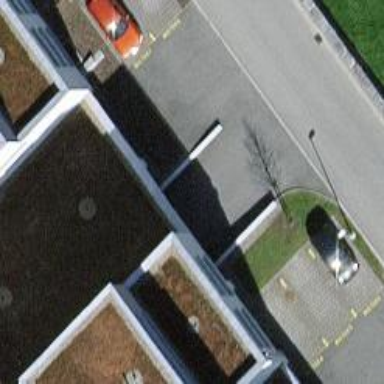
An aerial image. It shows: Parking entrance.